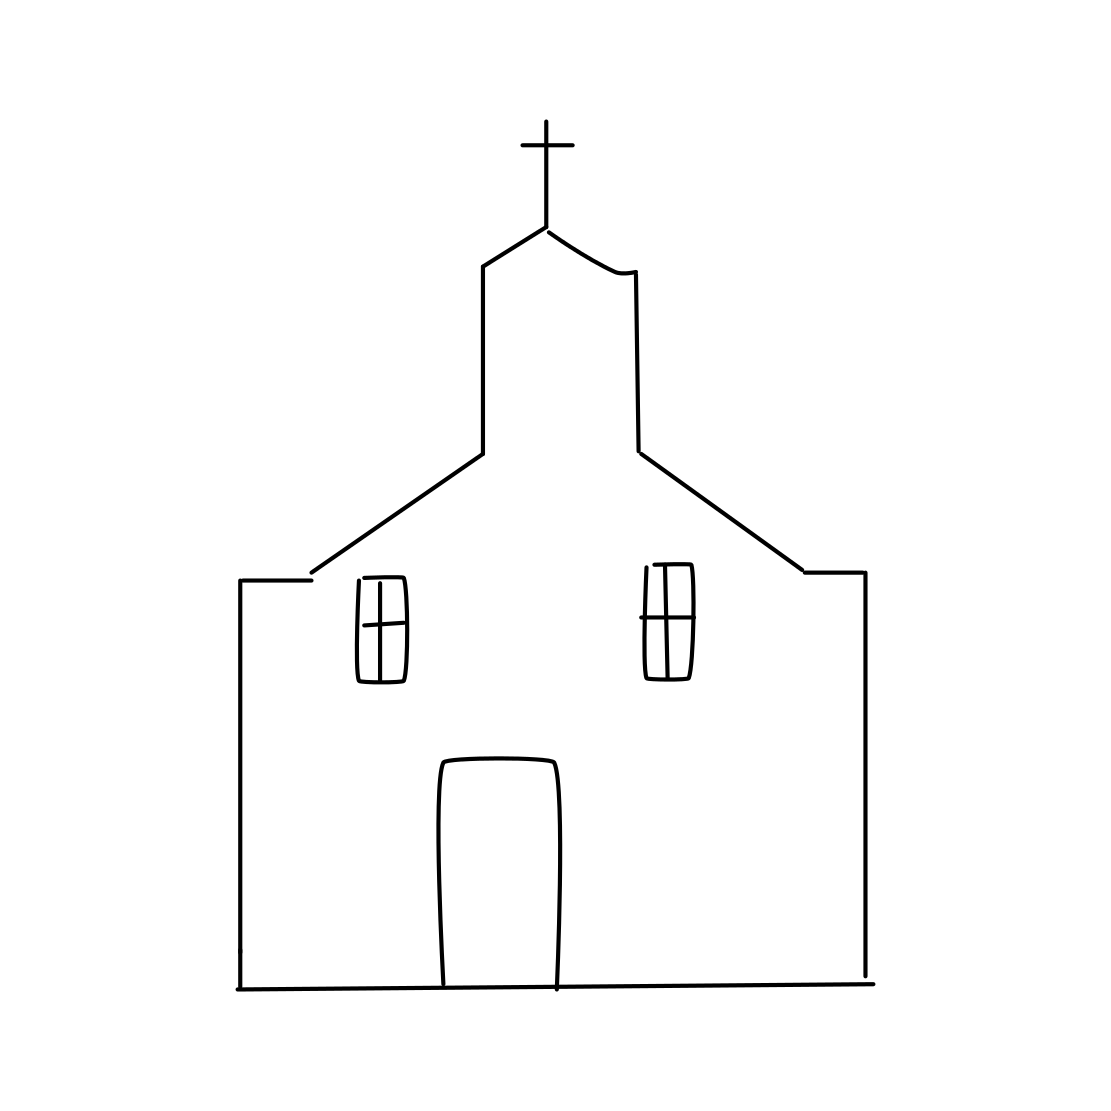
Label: church